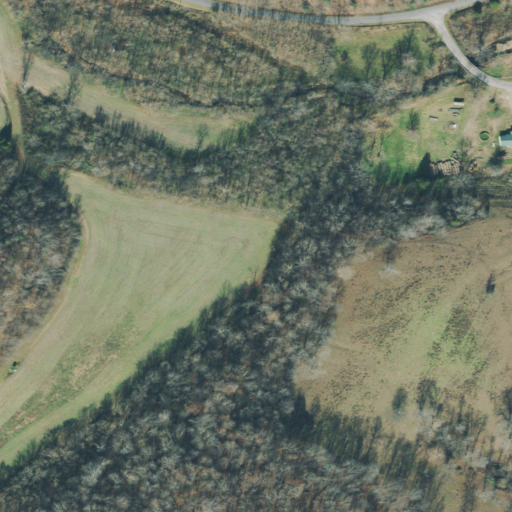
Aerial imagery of valley in Tennessee named Jasper Field Hollow containing deciduous forest, pasture, open development, woody wetlands, cultivated crops, mixed forest, and low intensity development